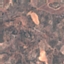
Label: HerbaceousVegetation